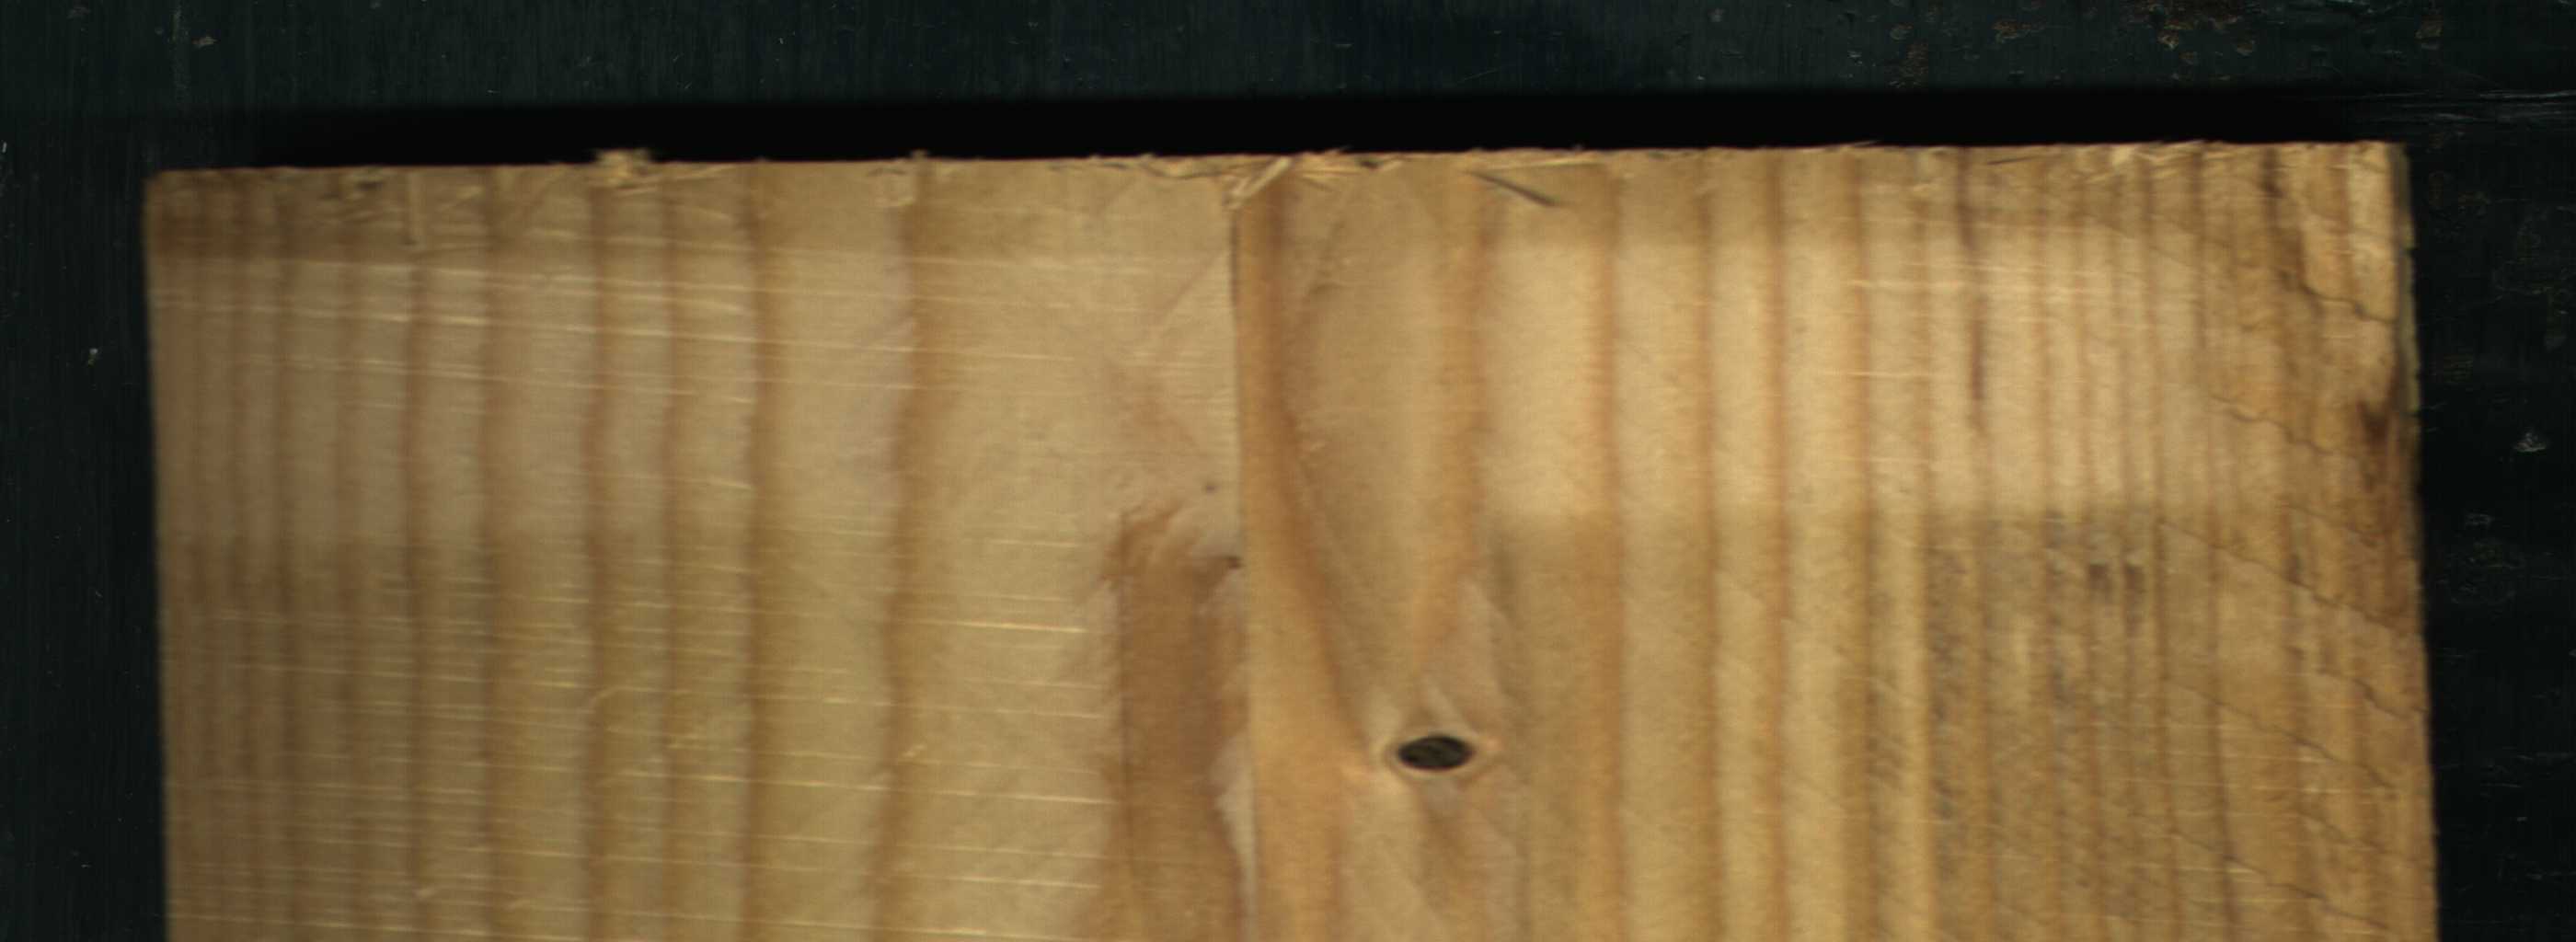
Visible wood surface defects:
Dead_Knot